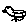
Label: bird